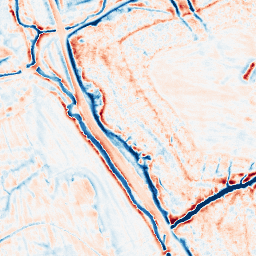
Category: edge_preserving
Decomposition family: bilateral
Decomposition parameters: d: 15
sigma_color: 50
sigma_space: 50
Upsampling method: regularized
Upsampling parameters: scale: 4
lambda_reg: 0.01
Upsampling scale: 4